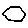
Label: hexagon